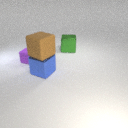
small purple rubber cube in front of large green metal cube